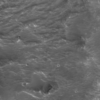
Label: not_dusty